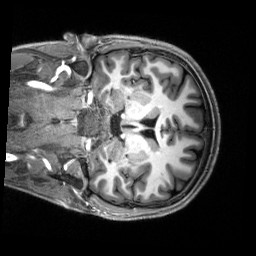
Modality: T1w
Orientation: coronal
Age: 21
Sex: male
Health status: healthy
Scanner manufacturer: siemens
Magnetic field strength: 3 T
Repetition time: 2.5 s
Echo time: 0.00222 s